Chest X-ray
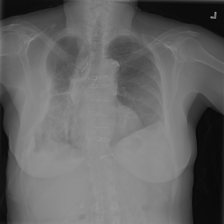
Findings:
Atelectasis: negative
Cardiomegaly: negative
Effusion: negative
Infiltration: negative
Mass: negative
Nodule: negative
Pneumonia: negative
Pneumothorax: negative
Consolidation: negative
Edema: negative
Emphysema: negative
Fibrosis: negative
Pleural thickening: negative
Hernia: negative